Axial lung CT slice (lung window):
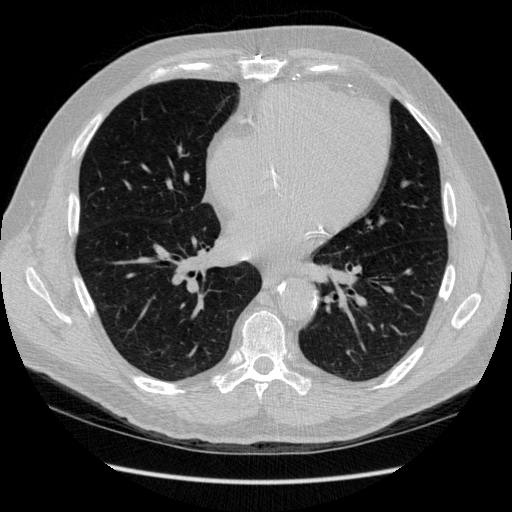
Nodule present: no